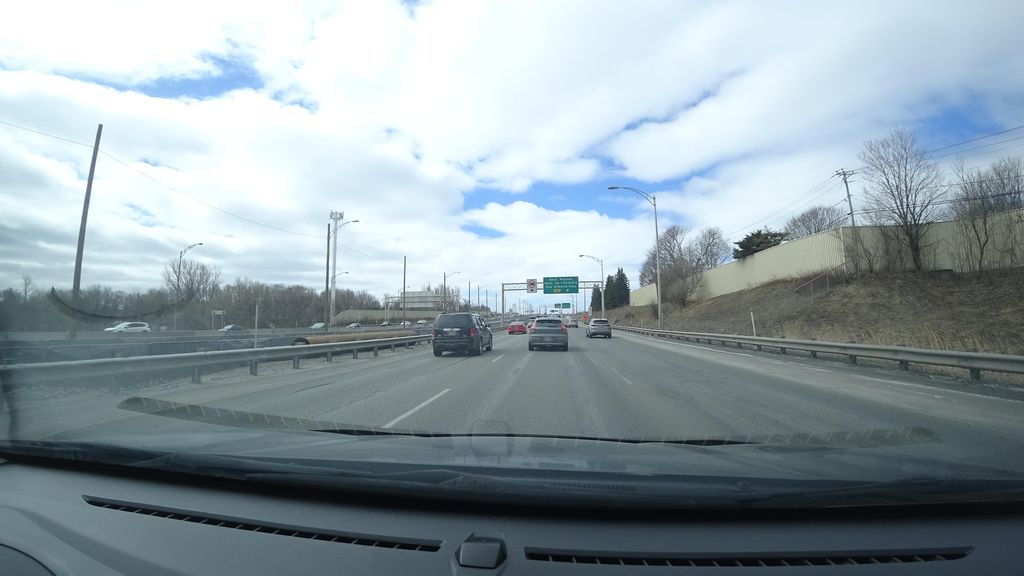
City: quebec_city